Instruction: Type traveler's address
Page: traveler
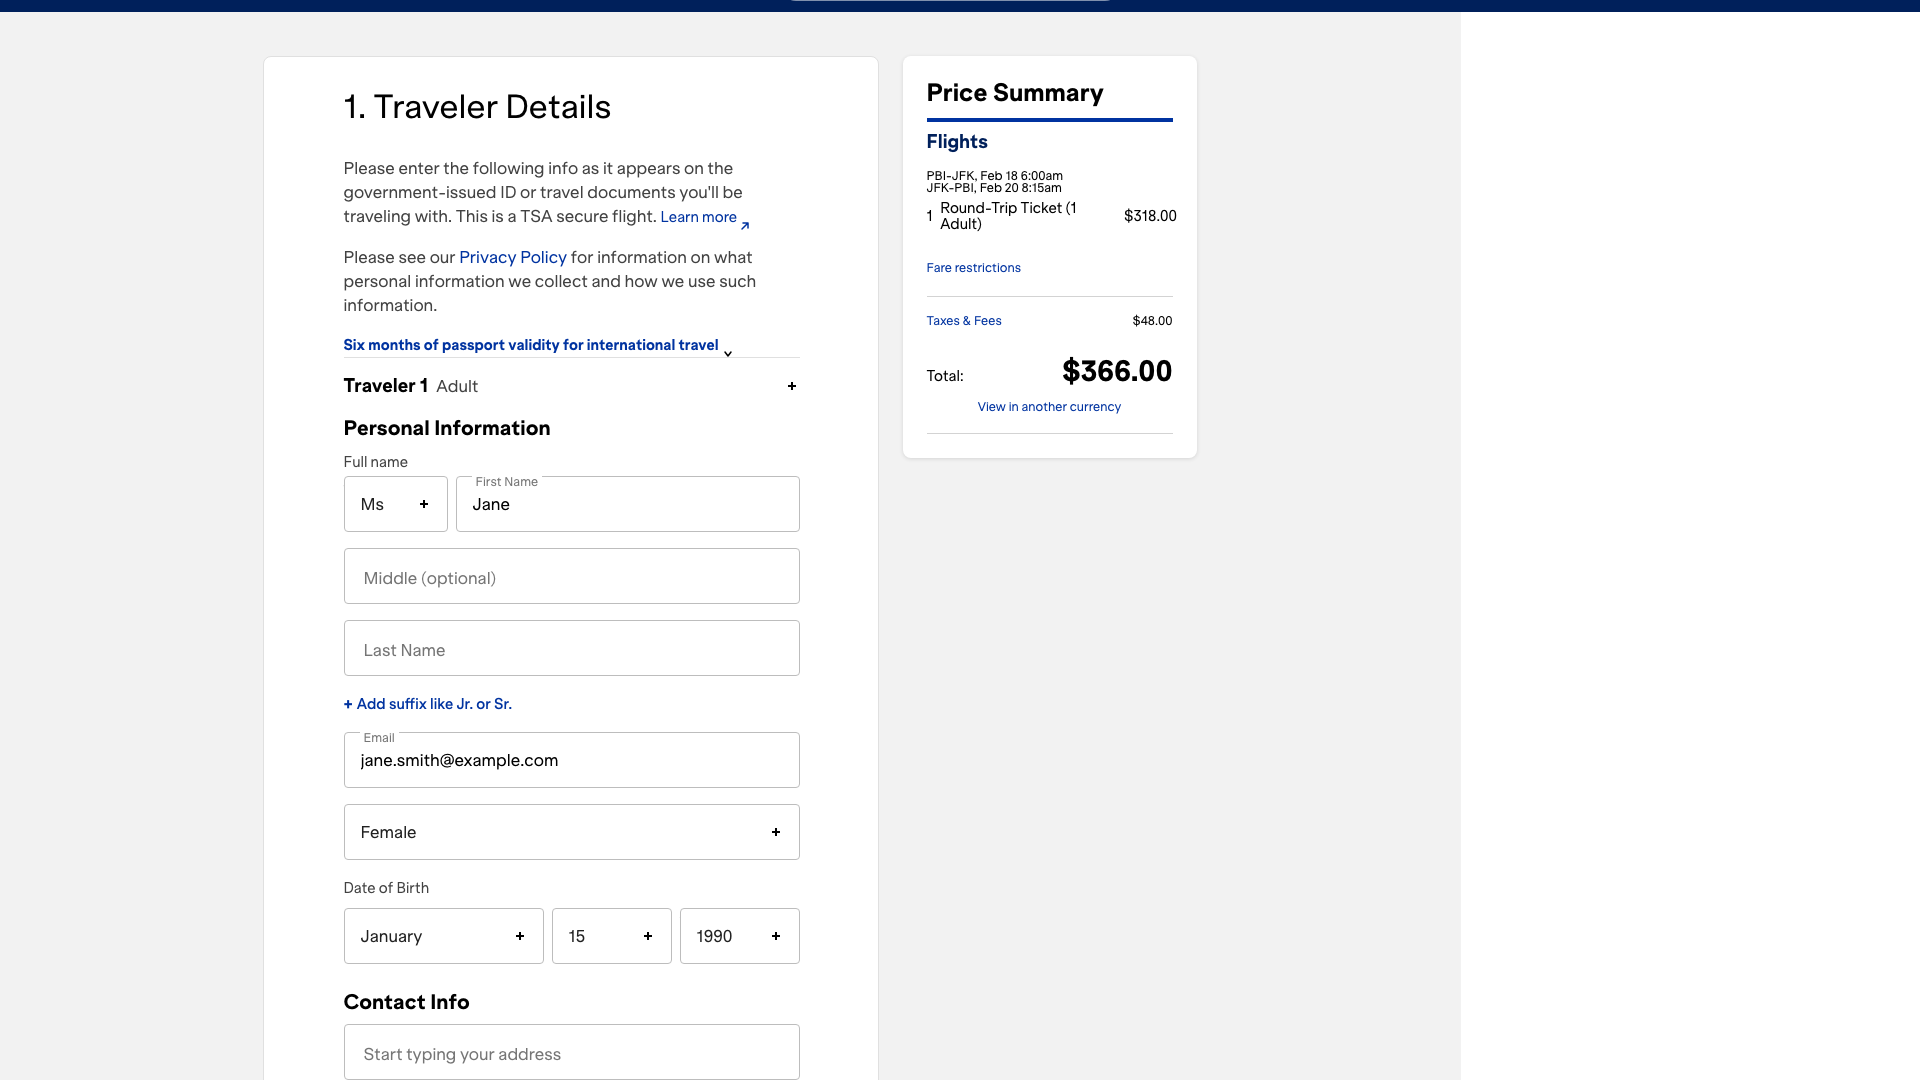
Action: type